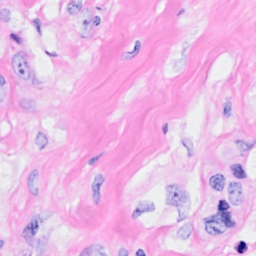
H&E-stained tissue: Breast